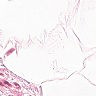
Metastatic tissue present: no